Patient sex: M
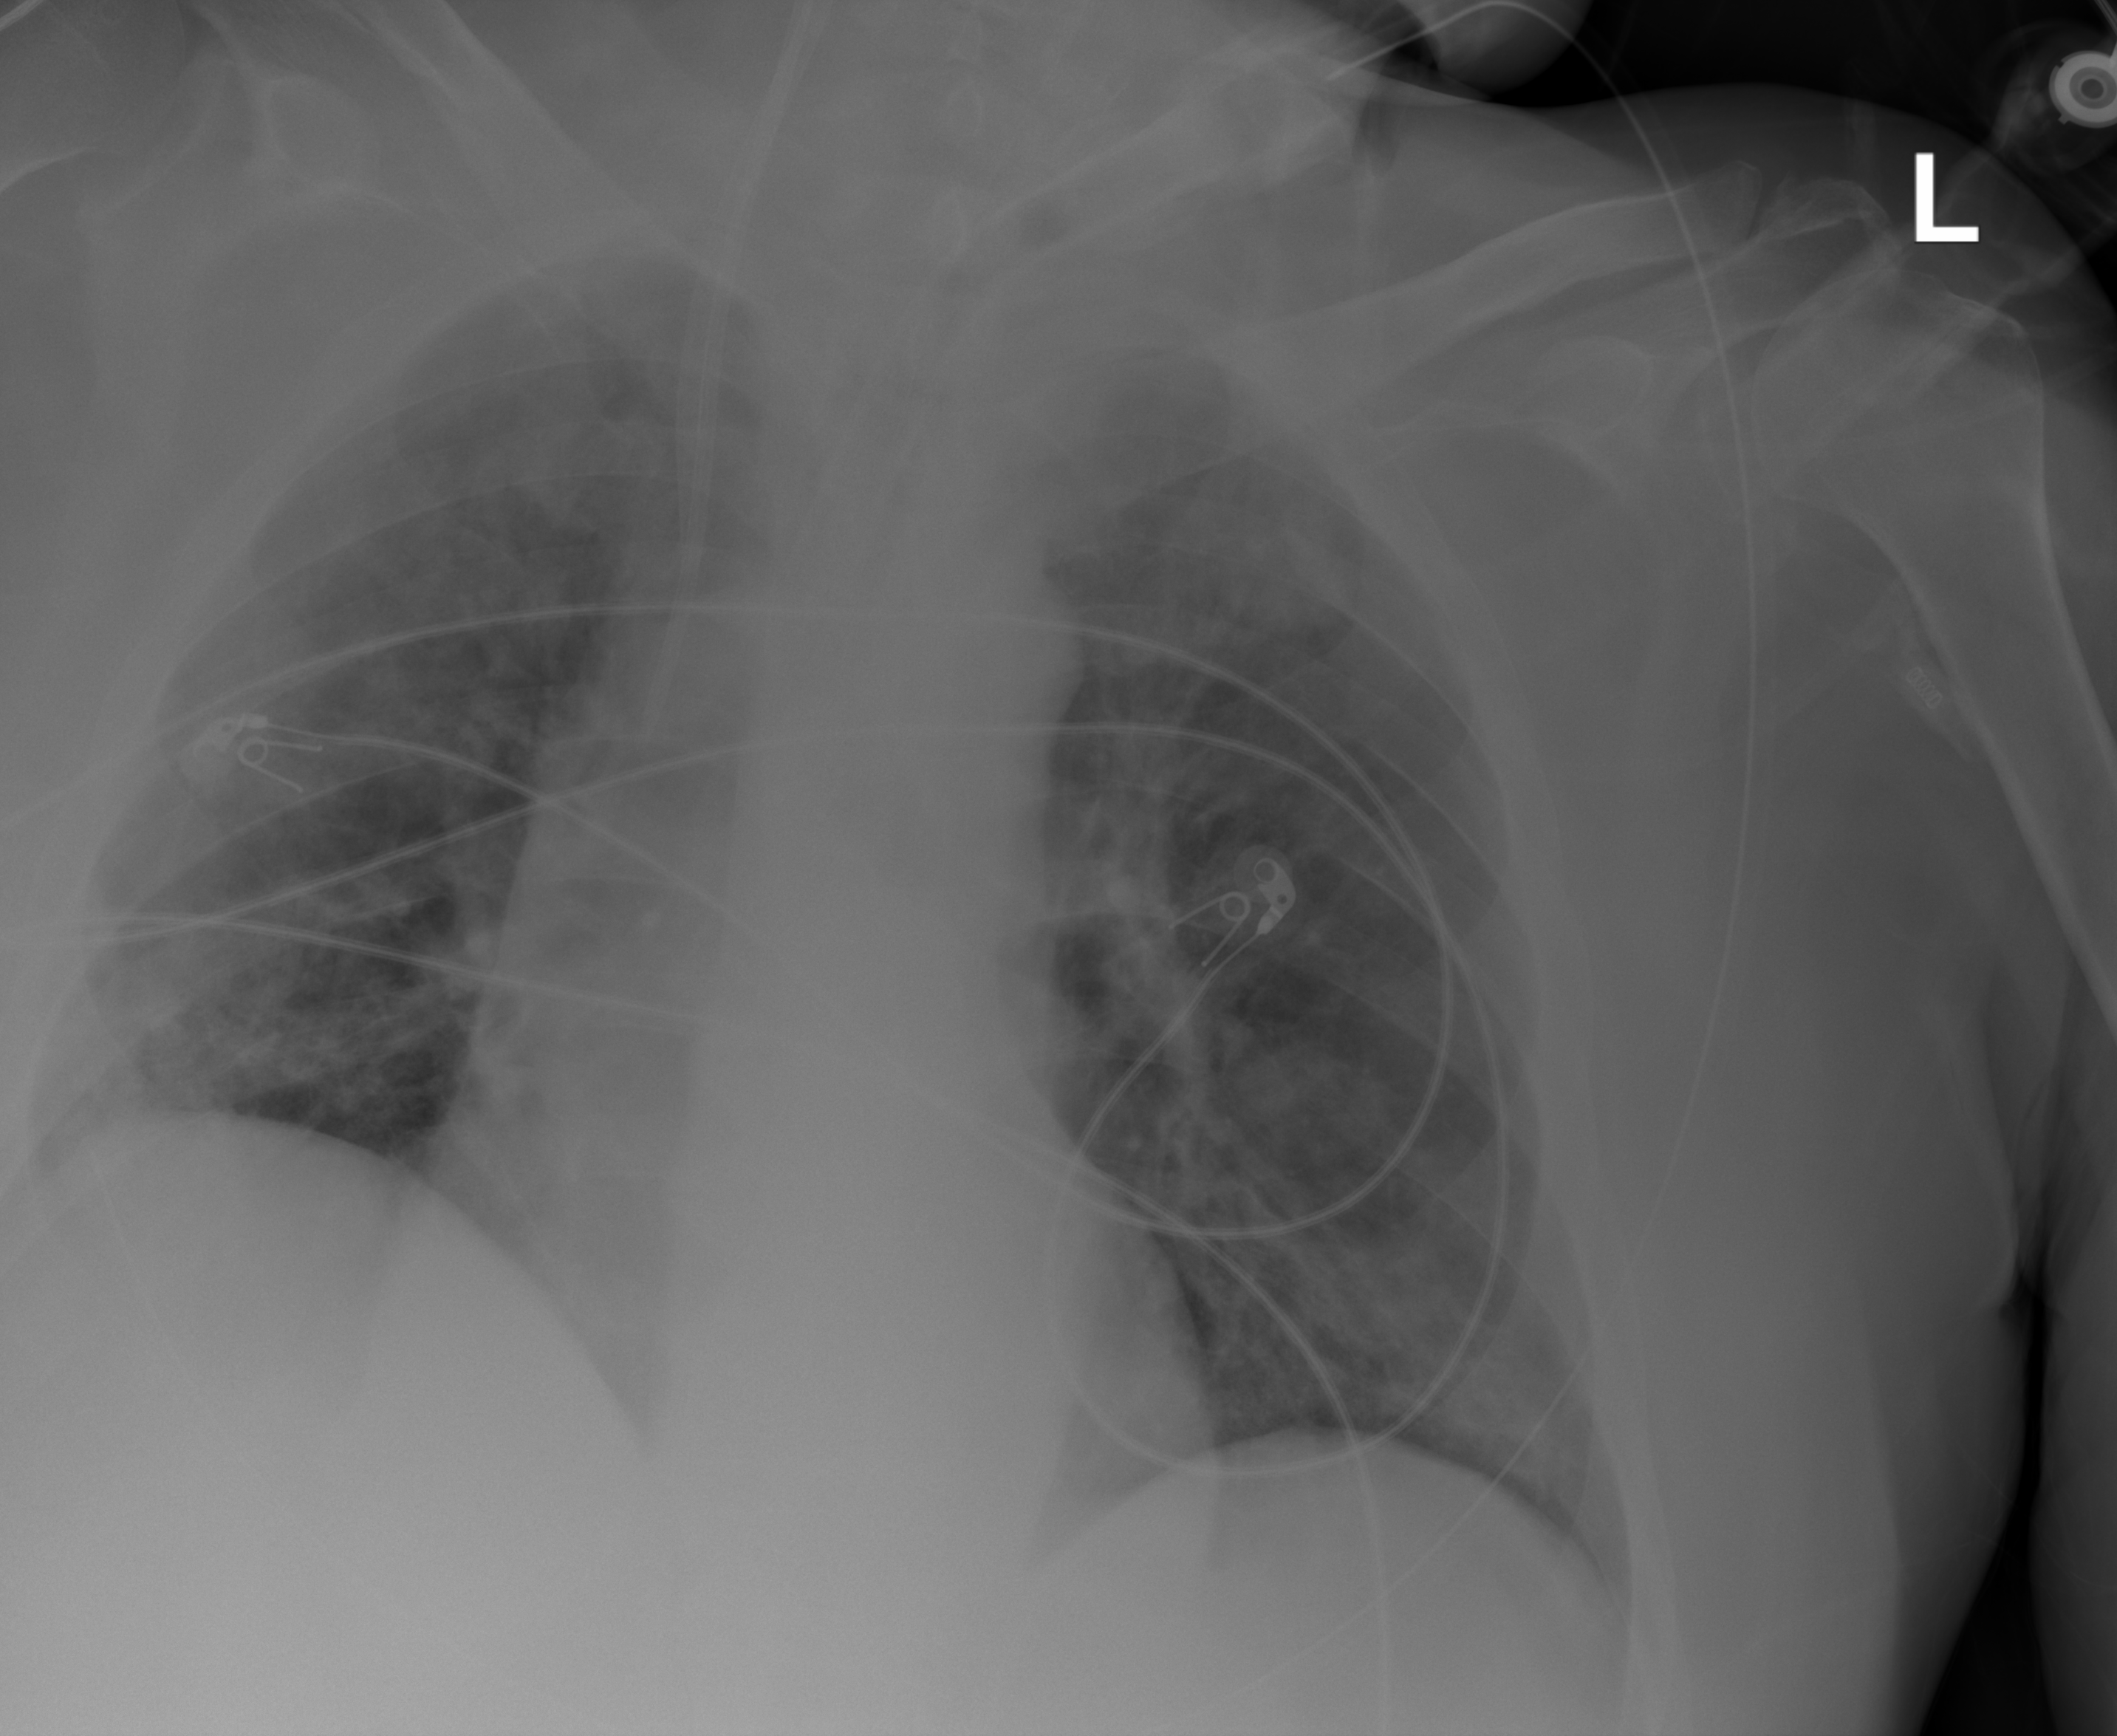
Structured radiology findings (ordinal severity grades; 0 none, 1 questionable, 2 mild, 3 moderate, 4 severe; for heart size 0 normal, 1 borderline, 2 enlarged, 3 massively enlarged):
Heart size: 2
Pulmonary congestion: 0
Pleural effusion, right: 0
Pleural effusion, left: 0
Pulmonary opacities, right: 2
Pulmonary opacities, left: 2
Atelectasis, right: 2
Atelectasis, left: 2